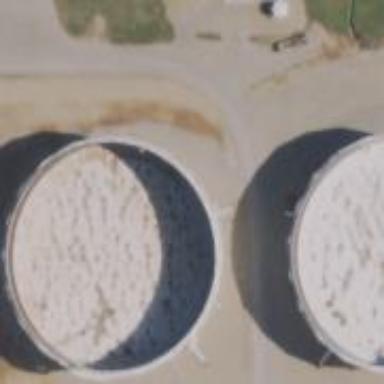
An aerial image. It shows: Storage tank which is man-made and housed in building.